Question: Count the number of objects in the diagram.
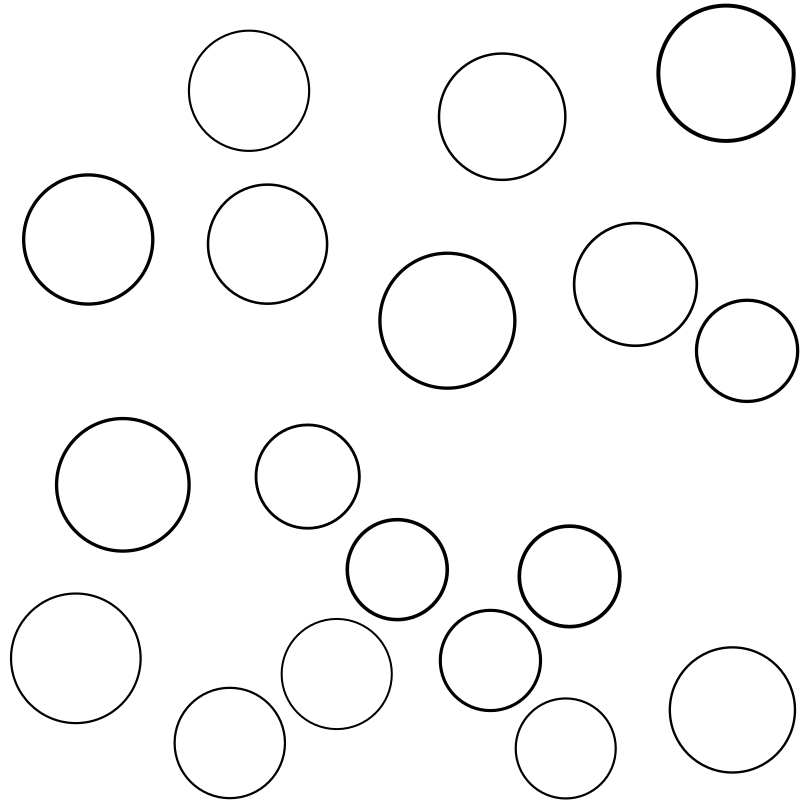
Answer: 18